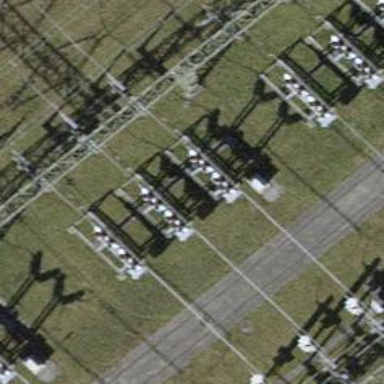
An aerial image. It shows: Insulator used in power equipment.